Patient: sex F, age 74
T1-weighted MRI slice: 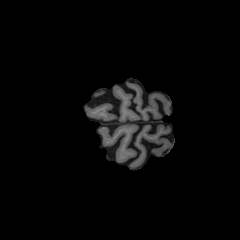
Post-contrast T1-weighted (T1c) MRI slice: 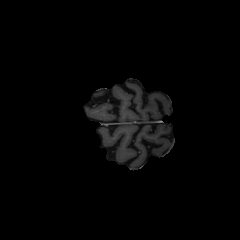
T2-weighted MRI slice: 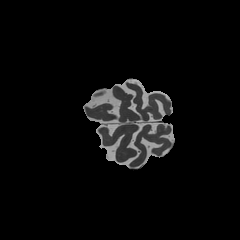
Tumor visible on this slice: no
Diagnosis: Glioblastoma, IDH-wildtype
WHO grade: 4